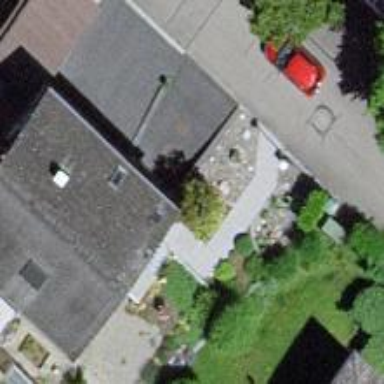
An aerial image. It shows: Residential building.